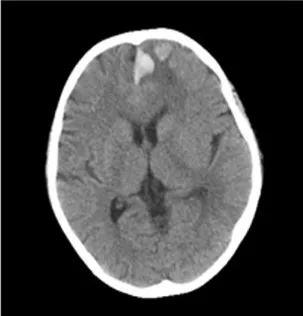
Brain computed tomography (CT) of the patient after oral low-dose MTX. And the centrum semiovale.
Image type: radiology (ct)